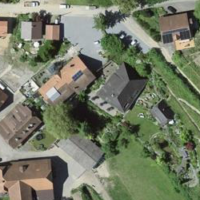
EUNIS habitat code: 54
Species observed at this site:
Asarum europaeum
Geum rivale